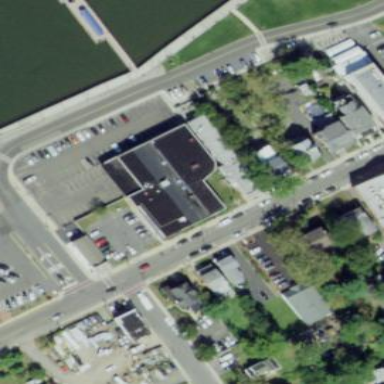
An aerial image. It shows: Building that serves as post office.